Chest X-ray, PA view. Patient: 24 years old, sex F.
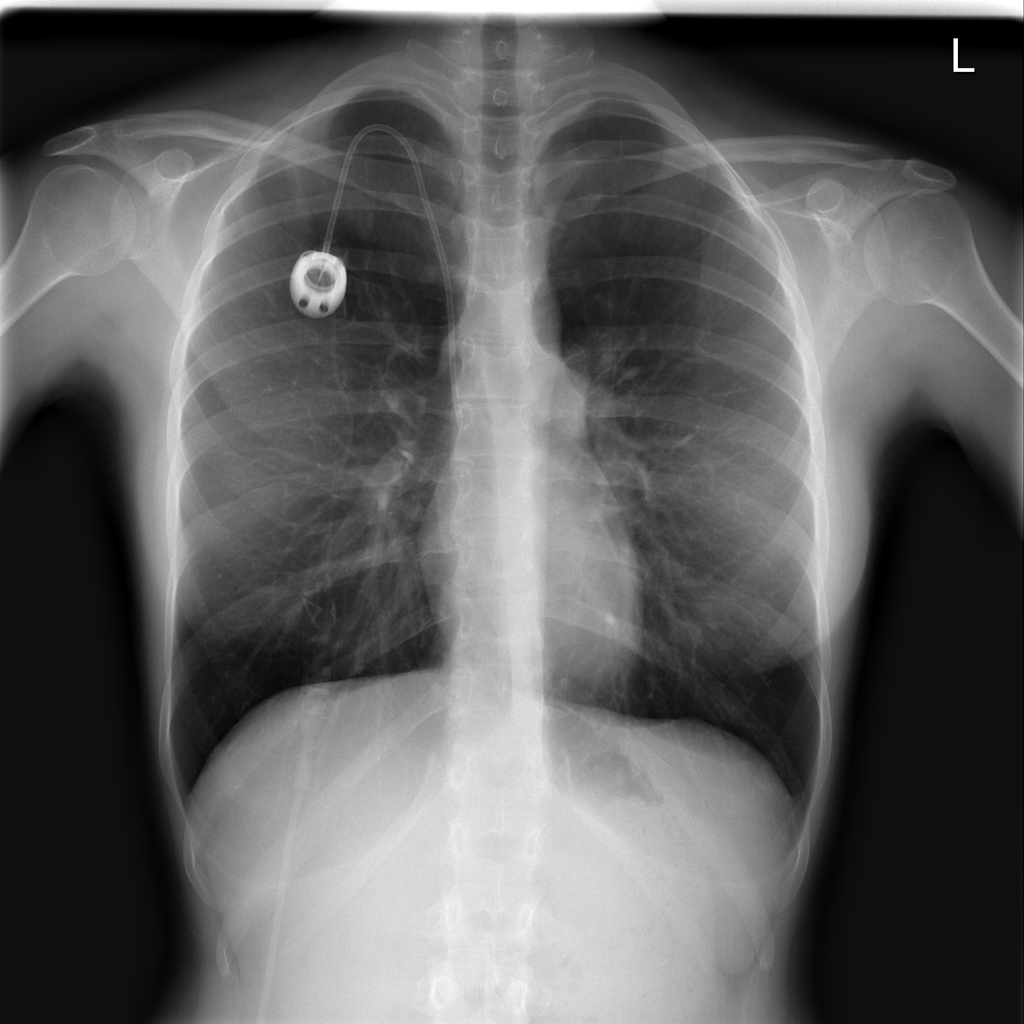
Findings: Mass